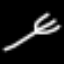
Label: fork